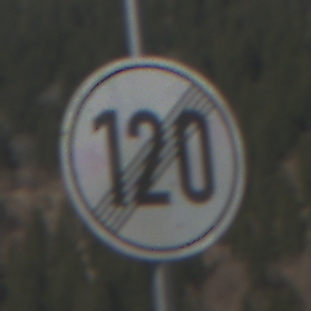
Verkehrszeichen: EndeGeschwindigkeit120
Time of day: MorningAfternoon
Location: Outdoor (Nature)
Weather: PartlyCloudy
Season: NotSpecified
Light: Natural